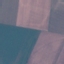
Land use / land cover: AnnualCrop